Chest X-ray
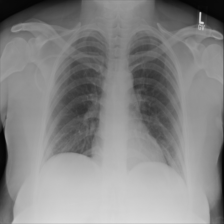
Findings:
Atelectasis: negative
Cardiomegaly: negative
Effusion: negative
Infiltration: negative
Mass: negative
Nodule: negative
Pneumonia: negative
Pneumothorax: negative
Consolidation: negative
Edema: negative
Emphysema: negative
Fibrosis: negative
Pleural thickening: negative
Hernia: negative